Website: home-depot
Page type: delivery-shipping
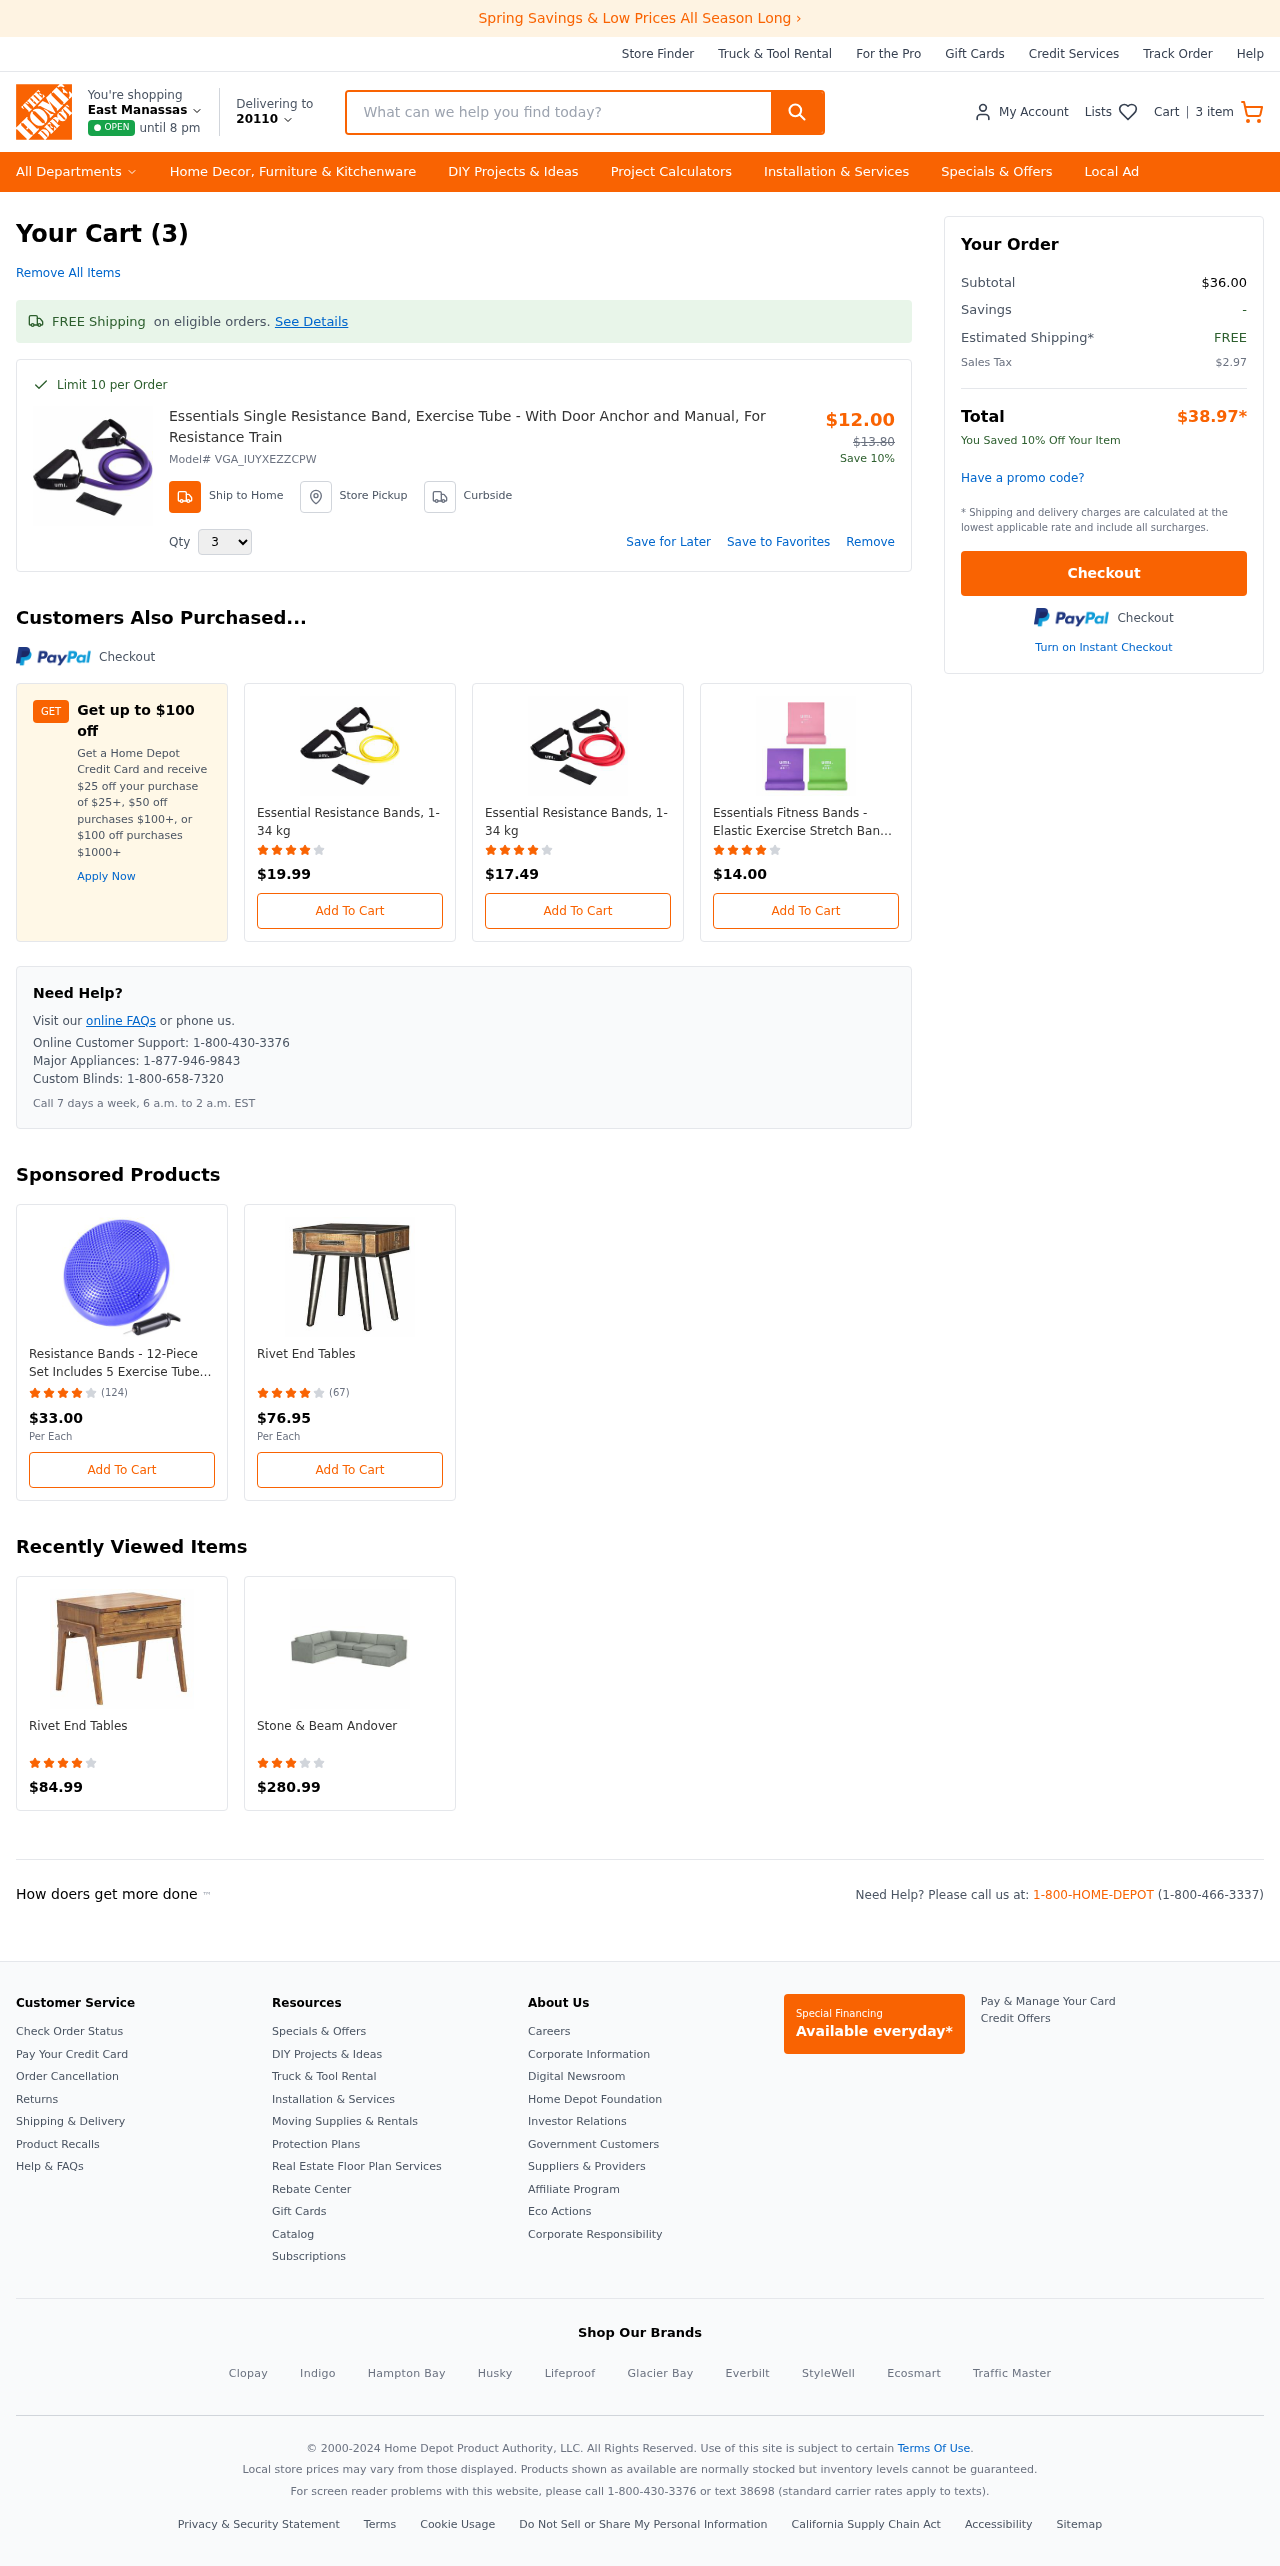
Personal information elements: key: PII_CITY_STATE
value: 20110
Product elements: key: PRODUCT1_NAME
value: Essentials Single Resistance Band, Exercise Tube - With Door Anchor and Manual, For Resistance Train
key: PRODUCT1_PRICE
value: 12
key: PRODUCT1_QUANTITY
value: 3
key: PRODUCT2_NAME
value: Essential Resistance Bands, 1-34 kg
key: PRODUCT2_PRICE
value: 19.99
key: PRODUCT2_RATING
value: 4.5
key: PRODUCT3_NAME
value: Essential Resistance Bands, 1-34 kg
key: PRODUCT3_PRICE
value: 17.49
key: PRODUCT3_RATING
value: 4.9
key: PRODUCT4_NAME
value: Essentials Fitness Bands - Elastic Exercise Stretch Bands - Non-Slip Resistance Bands for Gym / Spor
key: PRODUCT4_PRICE
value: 14
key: PRODUCT4_RATING
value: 4.5
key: PRODUCT5_NAME
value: Resistance Bands - 12-Piece Set Includes 5 Exercise Tubes, Door Anchor, 2 Foam Handles, 2 Ankle Stra
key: PRODUCT5_NUM_RATINGS
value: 124
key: PRODUCT5_PRICE
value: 33
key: PRODUCT5_RATING
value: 4.5
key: PRODUCT6_NAME
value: Rivet End Tables
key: PRODUCT6_NUM_RATINGS
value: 67
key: PRODUCT6_PRICE
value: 76.95
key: PRODUCT6_RATING
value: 4.6
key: PRODUCT7_NAME
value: Rivet End Tables
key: PRODUCT7_PRICE
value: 84.99
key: PRODUCT7_RATING
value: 4.6
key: PRODUCT8_NAME
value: Stone & Beam Andover
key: PRODUCT8_PRICE
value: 280.99
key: PRODUCT8_RATING
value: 3.5
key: PRODUCT1_MODEL_ID
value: VGA_IUYXEZZCPW
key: PRODUCT1_ORIGINAL_PRICE
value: $13.80
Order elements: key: ORDER_NUM_ITEMS
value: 3
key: ORDER_NUM_ITEMS
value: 3 item
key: ORDER_SUBTOTAL
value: $36.00
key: ORDER_TAX
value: $2.97
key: ORDER_TOTAL
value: $38.97
Search elements: key: HEADER_SEARCH
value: What can we help you find today?